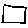
Label: square